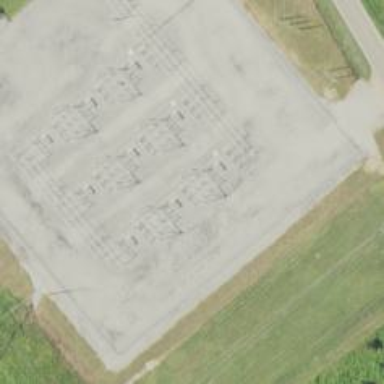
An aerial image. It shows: Switch for power supply.